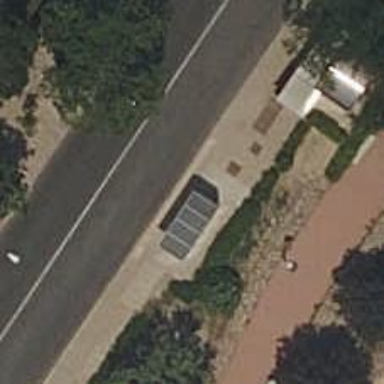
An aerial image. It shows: Bus stop with platform for public transport.